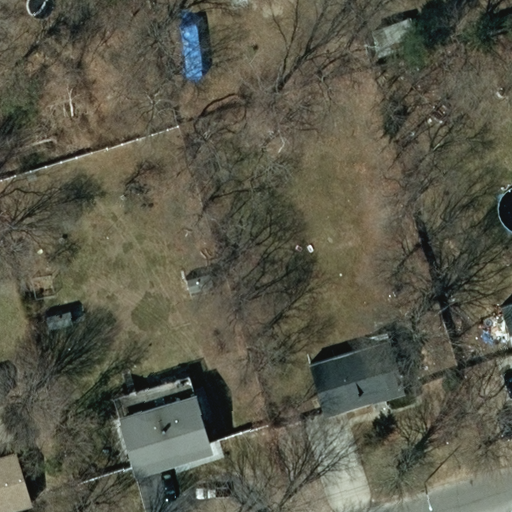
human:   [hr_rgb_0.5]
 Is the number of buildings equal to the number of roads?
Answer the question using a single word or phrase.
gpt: no

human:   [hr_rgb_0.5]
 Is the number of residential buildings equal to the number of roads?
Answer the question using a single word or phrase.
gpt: no

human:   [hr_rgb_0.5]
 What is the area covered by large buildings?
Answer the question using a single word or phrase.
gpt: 0m2

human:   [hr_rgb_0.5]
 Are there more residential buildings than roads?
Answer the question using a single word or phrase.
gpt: yes

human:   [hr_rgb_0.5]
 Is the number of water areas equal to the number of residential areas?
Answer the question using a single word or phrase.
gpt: no

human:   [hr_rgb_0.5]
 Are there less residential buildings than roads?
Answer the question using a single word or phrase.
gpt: no

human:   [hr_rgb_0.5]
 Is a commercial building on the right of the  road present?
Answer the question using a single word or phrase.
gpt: no

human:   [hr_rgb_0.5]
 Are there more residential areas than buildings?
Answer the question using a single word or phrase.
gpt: no

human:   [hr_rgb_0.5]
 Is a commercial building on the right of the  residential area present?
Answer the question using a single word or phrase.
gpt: no

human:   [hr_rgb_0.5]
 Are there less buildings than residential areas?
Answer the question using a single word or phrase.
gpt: no

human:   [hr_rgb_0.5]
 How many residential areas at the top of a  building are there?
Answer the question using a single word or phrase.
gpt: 1

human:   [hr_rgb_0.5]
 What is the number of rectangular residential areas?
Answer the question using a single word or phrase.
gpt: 1

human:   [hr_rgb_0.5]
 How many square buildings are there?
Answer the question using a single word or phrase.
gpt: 0

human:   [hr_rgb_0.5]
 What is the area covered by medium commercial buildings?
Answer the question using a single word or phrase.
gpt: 0m2

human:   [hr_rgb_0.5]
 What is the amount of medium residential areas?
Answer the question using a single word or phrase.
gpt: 0

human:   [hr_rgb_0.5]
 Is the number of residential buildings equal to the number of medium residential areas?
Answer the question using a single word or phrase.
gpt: no

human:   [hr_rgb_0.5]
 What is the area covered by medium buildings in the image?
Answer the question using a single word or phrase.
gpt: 637m2

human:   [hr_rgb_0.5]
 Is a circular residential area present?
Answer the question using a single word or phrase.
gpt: no

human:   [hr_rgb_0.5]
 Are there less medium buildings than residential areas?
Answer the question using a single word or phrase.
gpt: no

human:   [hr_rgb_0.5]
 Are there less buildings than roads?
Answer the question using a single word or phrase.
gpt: no

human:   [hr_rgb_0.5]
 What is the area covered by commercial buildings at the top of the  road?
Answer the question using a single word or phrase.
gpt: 0m2

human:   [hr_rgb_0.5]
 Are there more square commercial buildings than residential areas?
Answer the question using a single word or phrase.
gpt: no

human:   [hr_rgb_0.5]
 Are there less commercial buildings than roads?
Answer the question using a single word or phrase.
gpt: yes

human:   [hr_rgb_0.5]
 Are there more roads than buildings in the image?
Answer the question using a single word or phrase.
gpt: no

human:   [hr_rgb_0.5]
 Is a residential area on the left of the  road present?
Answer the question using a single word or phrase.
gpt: no

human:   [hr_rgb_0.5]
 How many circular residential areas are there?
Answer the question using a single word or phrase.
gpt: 0

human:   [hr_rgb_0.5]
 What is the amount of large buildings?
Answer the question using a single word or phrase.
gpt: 0

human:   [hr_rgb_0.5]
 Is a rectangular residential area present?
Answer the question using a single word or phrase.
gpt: yes

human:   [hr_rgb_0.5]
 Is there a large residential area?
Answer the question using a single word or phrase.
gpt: yes

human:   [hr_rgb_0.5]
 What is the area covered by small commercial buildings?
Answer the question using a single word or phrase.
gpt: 0m2

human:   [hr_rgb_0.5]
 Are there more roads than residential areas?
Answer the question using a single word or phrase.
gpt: no

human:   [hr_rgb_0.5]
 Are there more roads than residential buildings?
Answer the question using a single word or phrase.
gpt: no

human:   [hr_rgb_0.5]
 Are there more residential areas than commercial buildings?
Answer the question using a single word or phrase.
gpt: yes

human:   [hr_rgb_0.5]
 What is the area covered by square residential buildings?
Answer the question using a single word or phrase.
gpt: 0m2

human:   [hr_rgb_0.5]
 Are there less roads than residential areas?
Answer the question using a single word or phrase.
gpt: no

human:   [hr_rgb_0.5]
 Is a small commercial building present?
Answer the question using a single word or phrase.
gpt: no